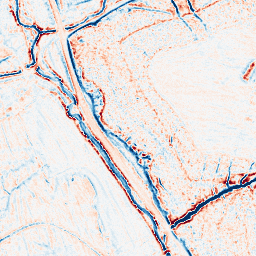
Category: edge_preserving
Decomposition family: bilateral
Decomposition parameters: d: 9
sigma_color: 150
sigma_space: 75
Upsampling method: bicubic_16x
Upsampling parameters: scale: 16
Upsampling scale: 16